Field crop: maize
Growth stage: 2
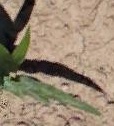
Species: maize